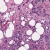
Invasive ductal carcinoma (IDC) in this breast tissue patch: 1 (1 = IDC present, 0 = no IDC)